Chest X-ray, PA view. Patient: 61 years old, sex M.
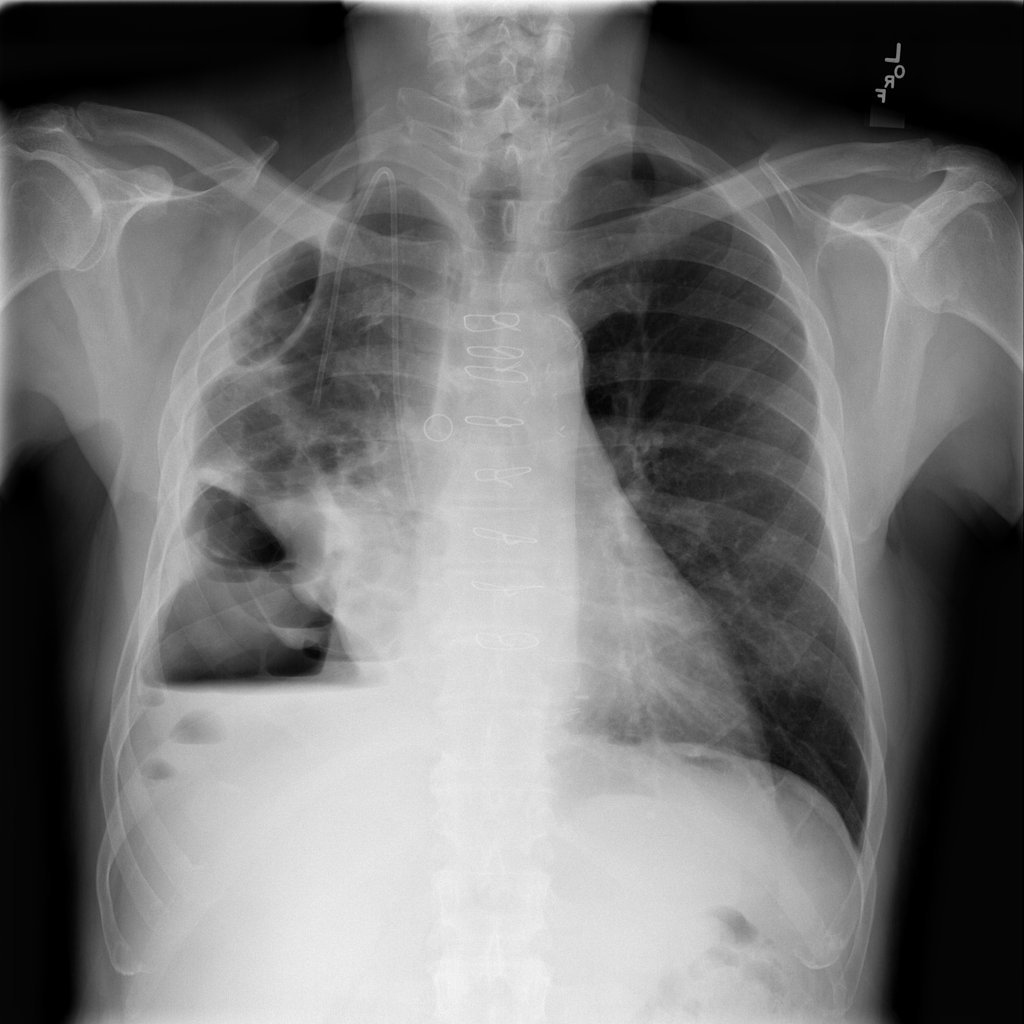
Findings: Pleural_Thickening